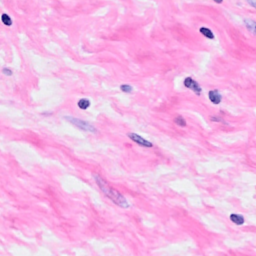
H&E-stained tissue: Breast